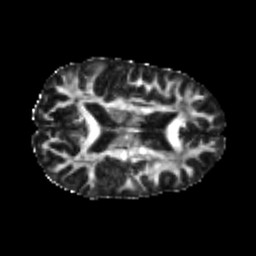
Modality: FA
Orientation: axial
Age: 22
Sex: male
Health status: healthy
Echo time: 0.074 s